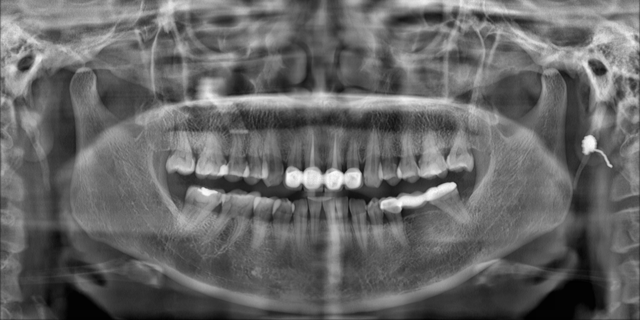
adult